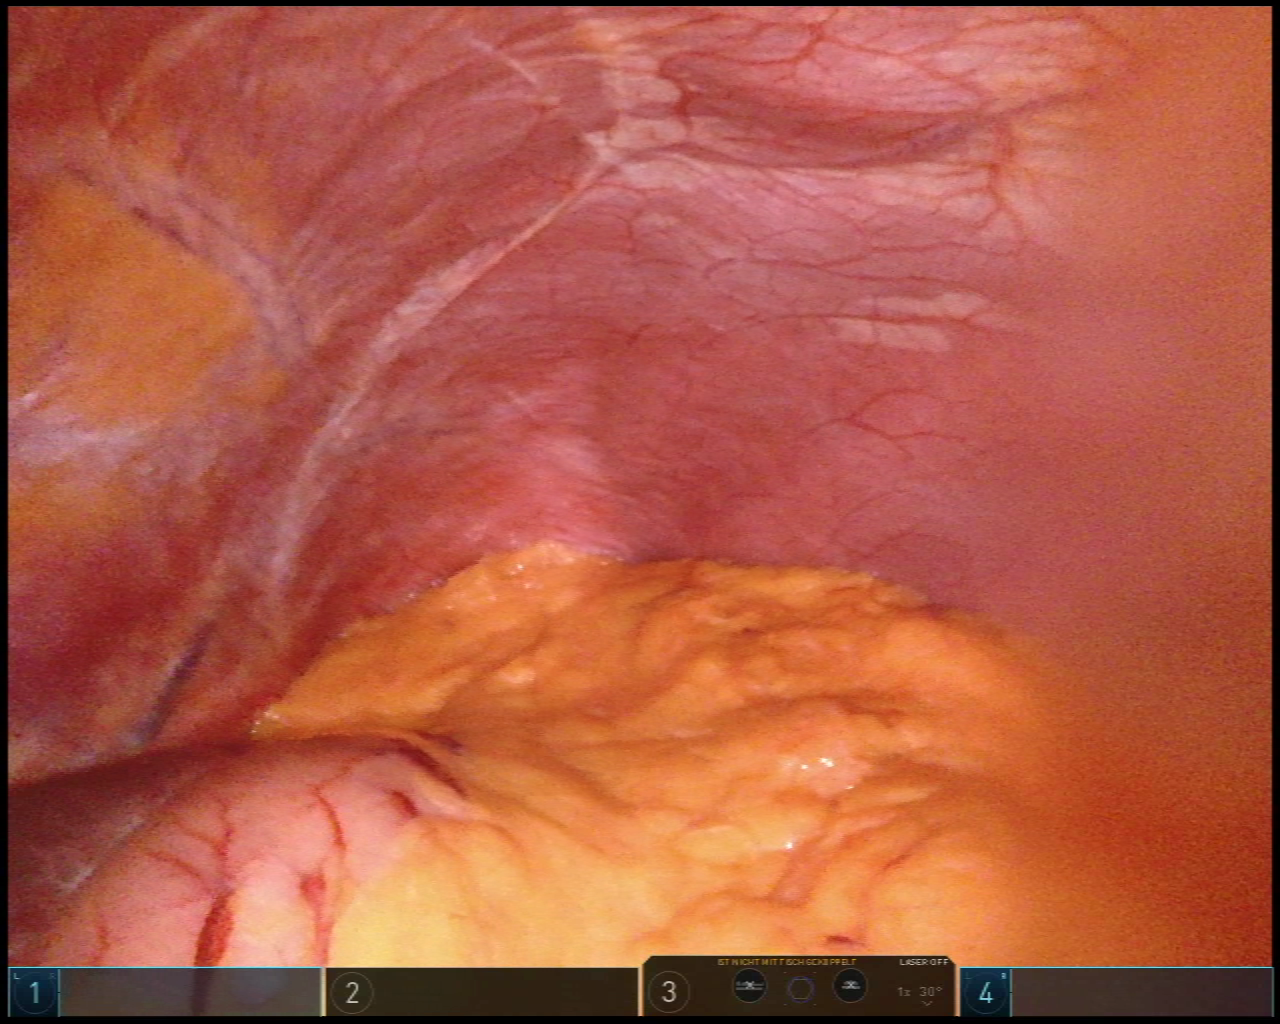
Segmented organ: stomach
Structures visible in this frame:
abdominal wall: yes
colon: no
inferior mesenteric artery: no
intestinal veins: no
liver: yes
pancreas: no
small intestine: no
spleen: no
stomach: yes
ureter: no
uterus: no
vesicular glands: no